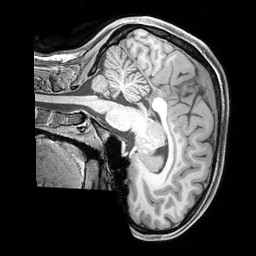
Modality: T1w
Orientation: sagittal
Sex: female
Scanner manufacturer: siemens
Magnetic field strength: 3 T
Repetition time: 2.3 s
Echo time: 0.00226 s